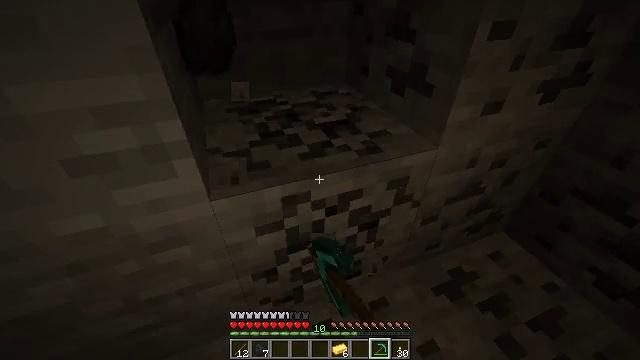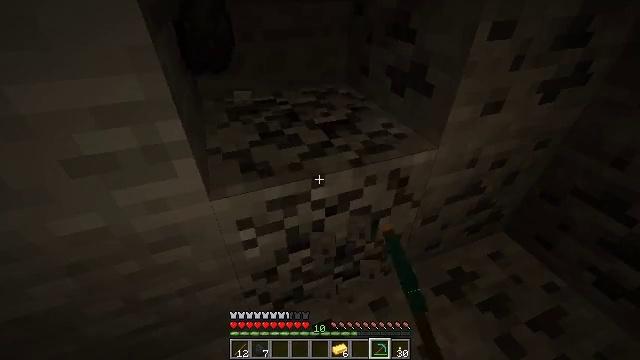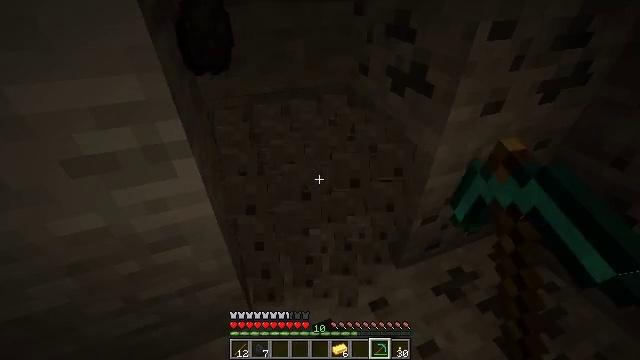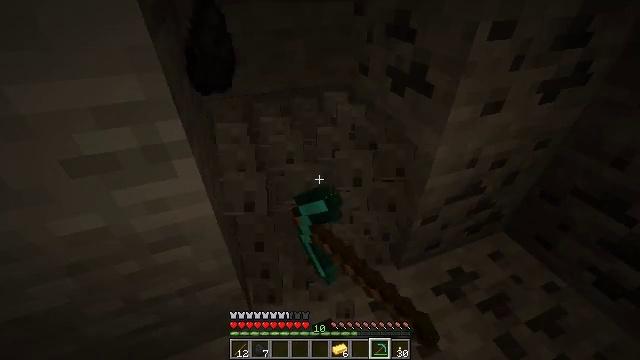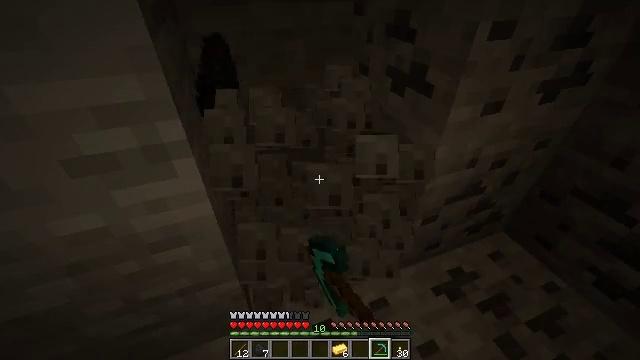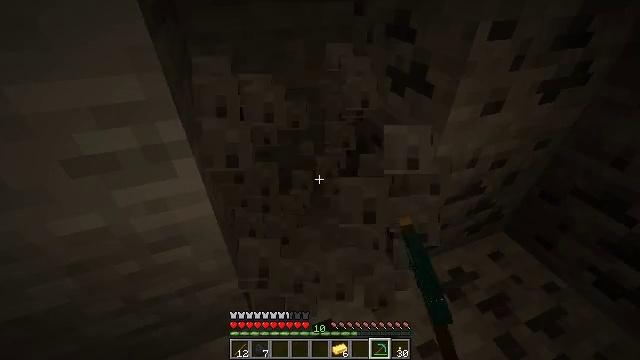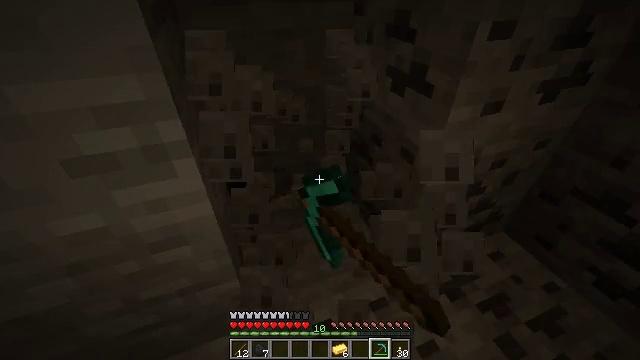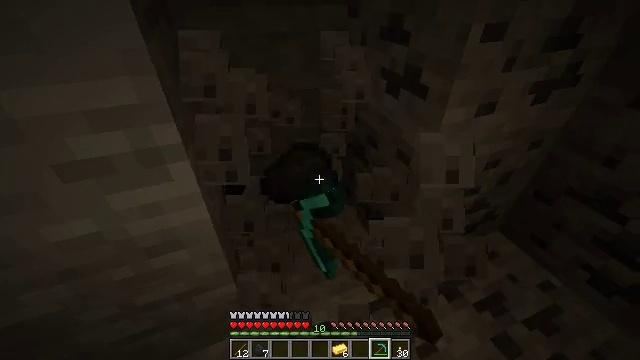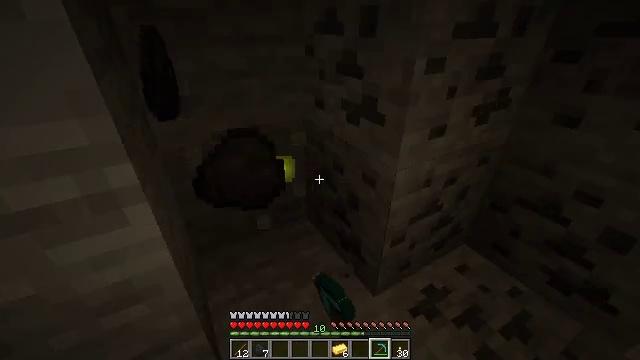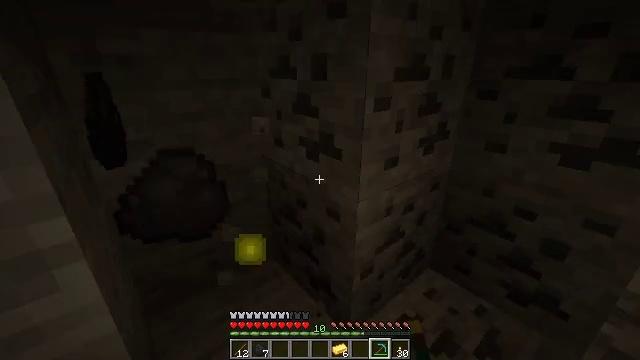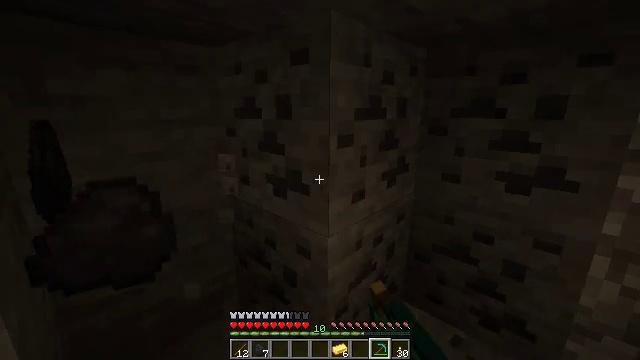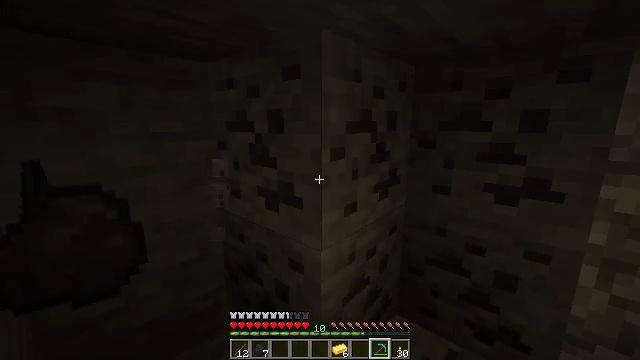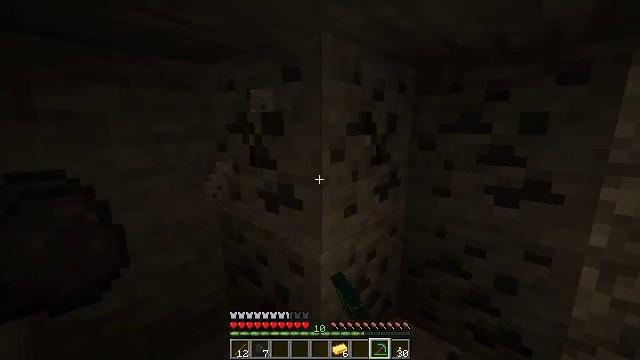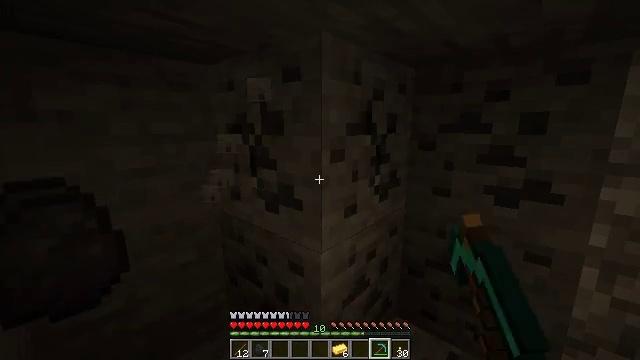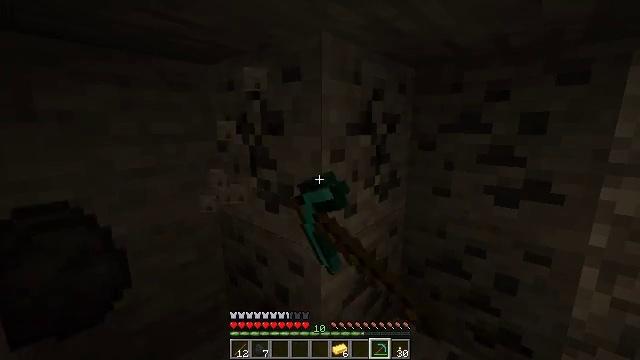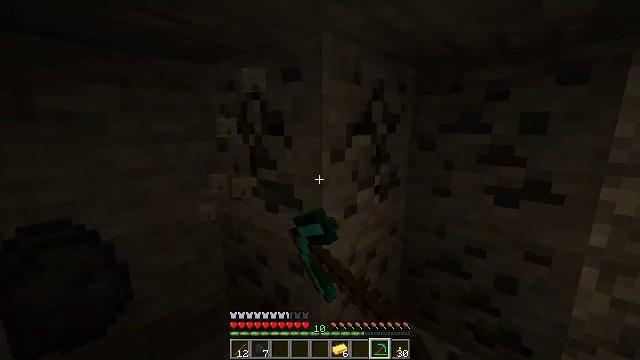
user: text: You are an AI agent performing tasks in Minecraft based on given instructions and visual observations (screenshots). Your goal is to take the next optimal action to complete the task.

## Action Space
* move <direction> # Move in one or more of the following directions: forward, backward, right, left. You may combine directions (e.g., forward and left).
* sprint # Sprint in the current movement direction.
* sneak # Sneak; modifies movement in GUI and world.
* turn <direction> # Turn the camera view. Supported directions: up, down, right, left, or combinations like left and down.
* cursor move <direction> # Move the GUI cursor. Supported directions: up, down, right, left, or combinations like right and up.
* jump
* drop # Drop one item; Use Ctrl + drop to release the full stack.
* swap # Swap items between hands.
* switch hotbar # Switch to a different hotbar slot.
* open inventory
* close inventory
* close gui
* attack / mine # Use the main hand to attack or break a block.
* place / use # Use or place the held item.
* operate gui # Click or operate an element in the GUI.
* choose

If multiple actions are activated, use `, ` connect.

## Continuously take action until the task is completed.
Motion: motion action
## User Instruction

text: Gather coal ore with a pickaxe.
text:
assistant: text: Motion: attack / mine
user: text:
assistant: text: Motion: attack / mine
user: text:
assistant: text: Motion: attack / mine
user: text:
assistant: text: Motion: attack / mine
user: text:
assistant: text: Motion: attack / mine
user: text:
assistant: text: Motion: attack / mine
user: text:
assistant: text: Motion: turn right, attack / mine
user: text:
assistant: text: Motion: turn right and up, attack / mine
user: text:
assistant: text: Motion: turn right and up, attack / mine
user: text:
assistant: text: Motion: turn right and up, attack / mine
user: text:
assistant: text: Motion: turn right and up, attack / mine
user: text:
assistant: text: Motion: attack / mine
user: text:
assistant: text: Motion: attack / mine
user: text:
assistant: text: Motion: attack / mine
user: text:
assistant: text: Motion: attack / mine
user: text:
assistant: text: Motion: attack / mine
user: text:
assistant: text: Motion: attack / mine
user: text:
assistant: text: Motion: attack / mine
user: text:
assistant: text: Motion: attack / mine
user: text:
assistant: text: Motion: attack / mine
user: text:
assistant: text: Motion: attack / mine
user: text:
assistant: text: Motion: attack / mine
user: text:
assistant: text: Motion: attack / mine
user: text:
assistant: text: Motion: attack / mine
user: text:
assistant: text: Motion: attack / mine
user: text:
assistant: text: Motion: attack / mine
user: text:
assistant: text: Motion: attack / mine
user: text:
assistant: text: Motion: attack / mine
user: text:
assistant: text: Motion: attack / mine
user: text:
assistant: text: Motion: turn down, attack / mine